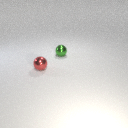
small green metal sphere to the right of small red metal sphere